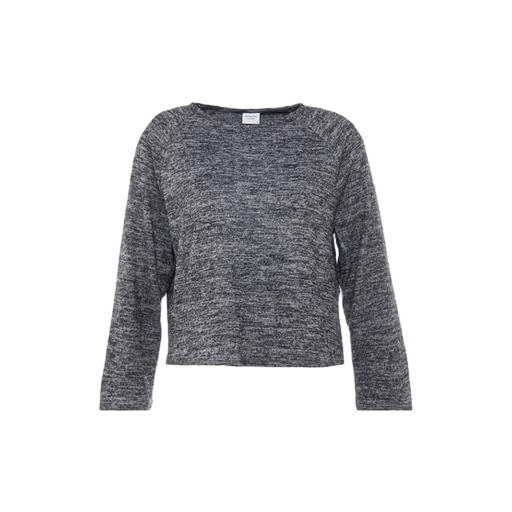
gray magda top thunder, black heathered long sleeve, gray long-sleeve cozy top, white background